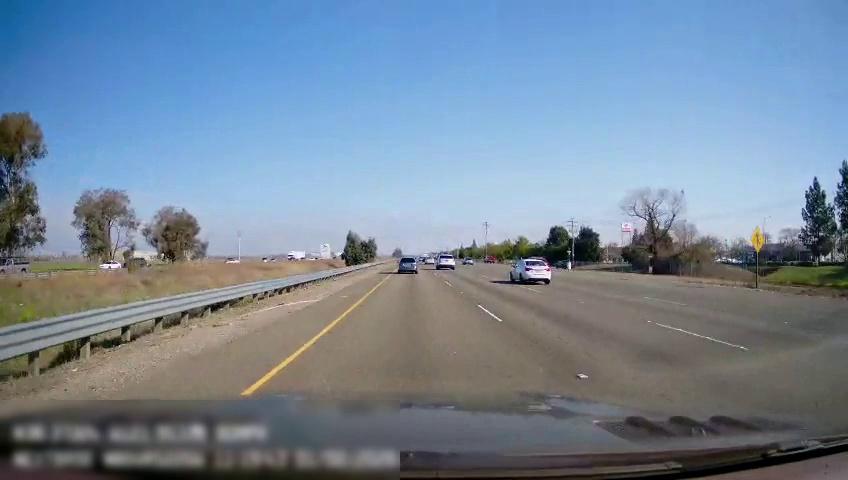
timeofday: Day
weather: Sunny
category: Drivable Space
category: Vehicles | Car
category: Vehicles | Car
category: Vehicles | Car
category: Vehicles | Car
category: Vehicles | Car
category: Vehicles | Truck
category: Vehicles | Car
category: Vehicles | SUV
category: Vehicles | Truck
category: Vehicles | Car
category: Vehicles | Car
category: Vehicles | Truck
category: Lanes | Current Lane
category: Lanes | Current Lane
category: Lanes | Alternate Lane
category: Lanes | Alternate Lane
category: Traffic | Signs
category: Traffic | Signs